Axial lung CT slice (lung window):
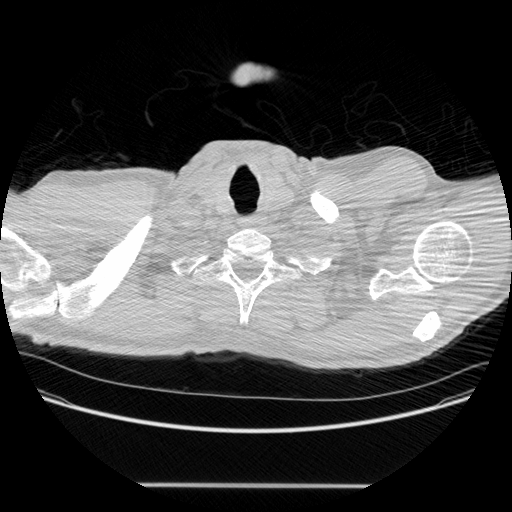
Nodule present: no